Interaction volume radius: 10 \u00c5
Interaction volume height: 10 \u00c5
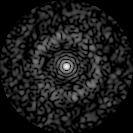
Disorder parameter: 0.8073